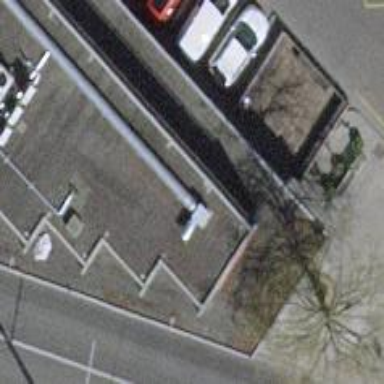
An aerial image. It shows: Restaurant.